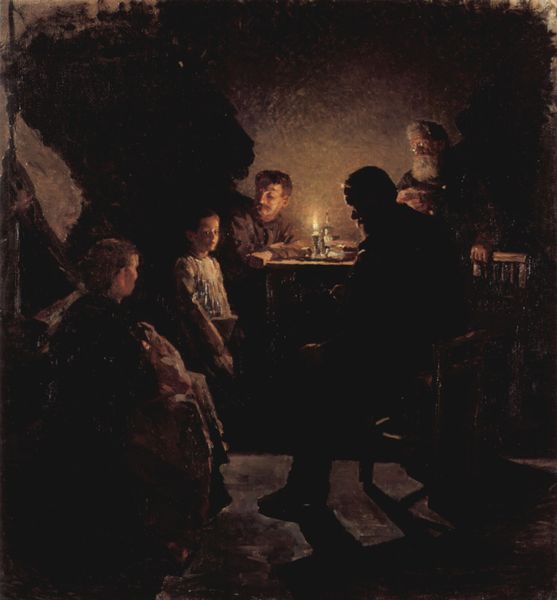
Titel: In der Arbeiterfamilie
Künstler: Nikolaj Alexejewitsch Kassatkin
Standort: Sankt Petersburg
Institution: Staatliches Russisches Museum
Schlagwörter: dunkel, feuer, hand, mann, schatten, weiß, sitzen, abend, braun, frau, grau, hell, holz, köpfe, lampe, licht, männer, nacht, raum, schwarz, stuhl, stühle, tisch, zimmer, gespräch, alt, bart, hemd, barock, geschichte, halten, stehen, vollbart, hände, innenraum, möbel, boden, interieur, realismus, familie, kind, mutter, genre, kinder, beine, bein, lehne, schlagschatten, genrebild, genremalerei, alter mann, schuhe, violett, beleuchtung, schnäuzer, stuhllehne, kerze, kerzen, stube, kammer, junge, bad, belichtung, flamme, greifen, karton, kerzenlicht, kerzenschein, schein, liebermann, holt, schemen, clair obscur, lichtschein, paysan, gasthaus, wirtshaus, enfant, erzählen, clair, illumination, unkenntlich, manner, bougie, innenruam, brower, chandelle, clarté, la tour